Question: I was doing my normal coding in dreamweaver when after adding a simple HTML table i tested the page in preview window as well as in browser that some random characters started appearing in between two tables. I switched to live code view and it showed '> > > > >' as the html code behind these ">>>>>" characters.
'echo'
I have even cleared the browser cache.
Here is a picture of the issue:

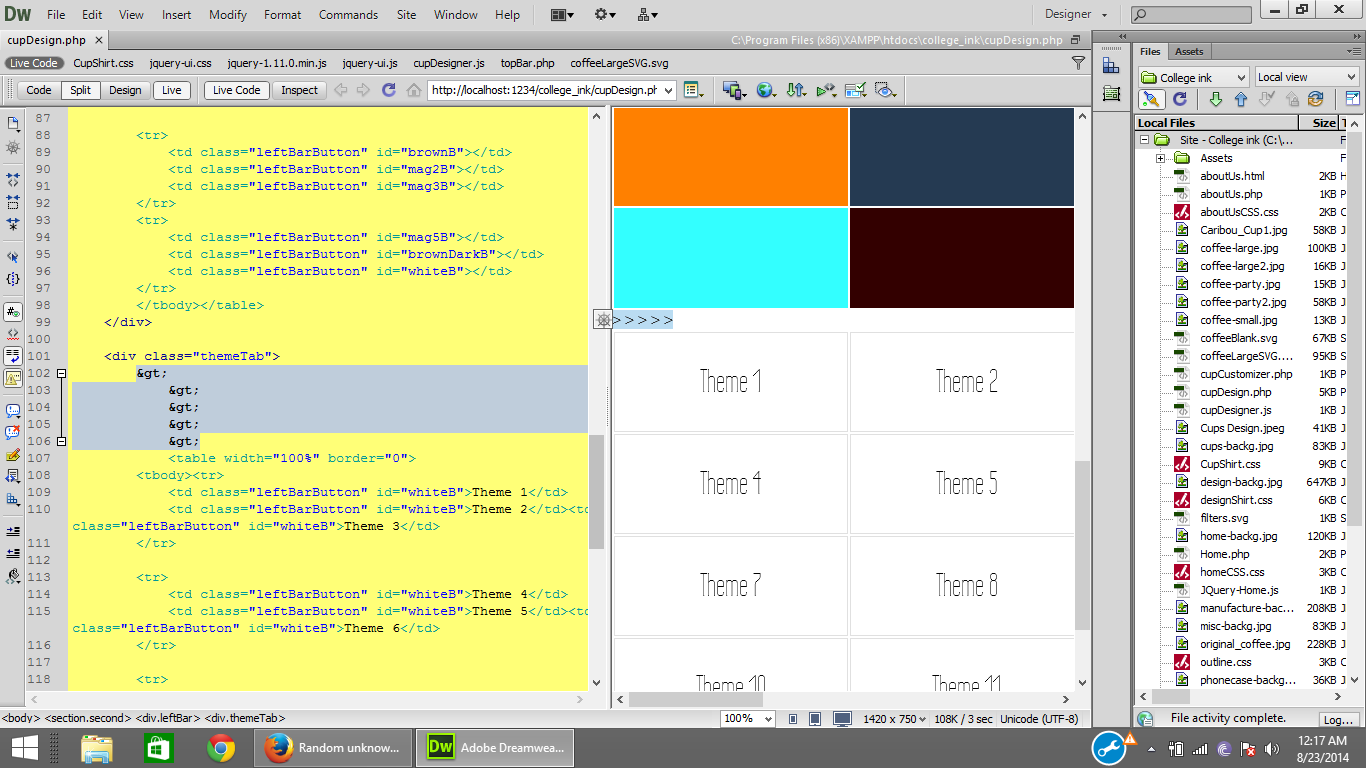
Answer: It's DW bug. I wouldn't worry too much about it. Just delete the symbols and carry on. Either that or you have multiple incomplete tags that are contributing to it. But, while possible, I highly doubt that many tags are incomplete.